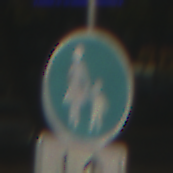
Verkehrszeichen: Gehweg
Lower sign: RichtungsangabeDurchPfeile8
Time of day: SunriseSunset
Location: Outdoor (Urban)
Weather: PartlyCloudy
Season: Autumn
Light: Natural